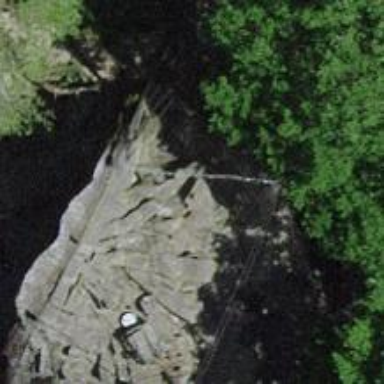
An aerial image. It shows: Barren rock formation that serves as tourist attraction.